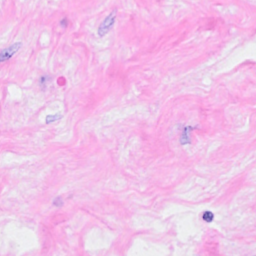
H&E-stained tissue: Breast